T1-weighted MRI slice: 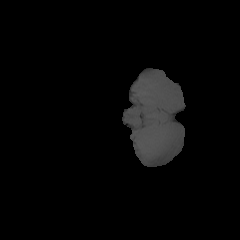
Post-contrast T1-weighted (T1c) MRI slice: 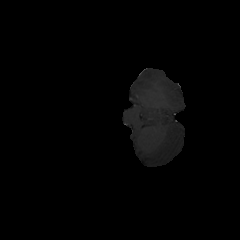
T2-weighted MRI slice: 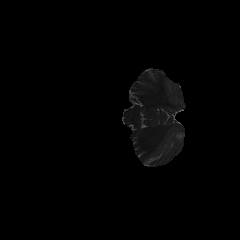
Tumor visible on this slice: no